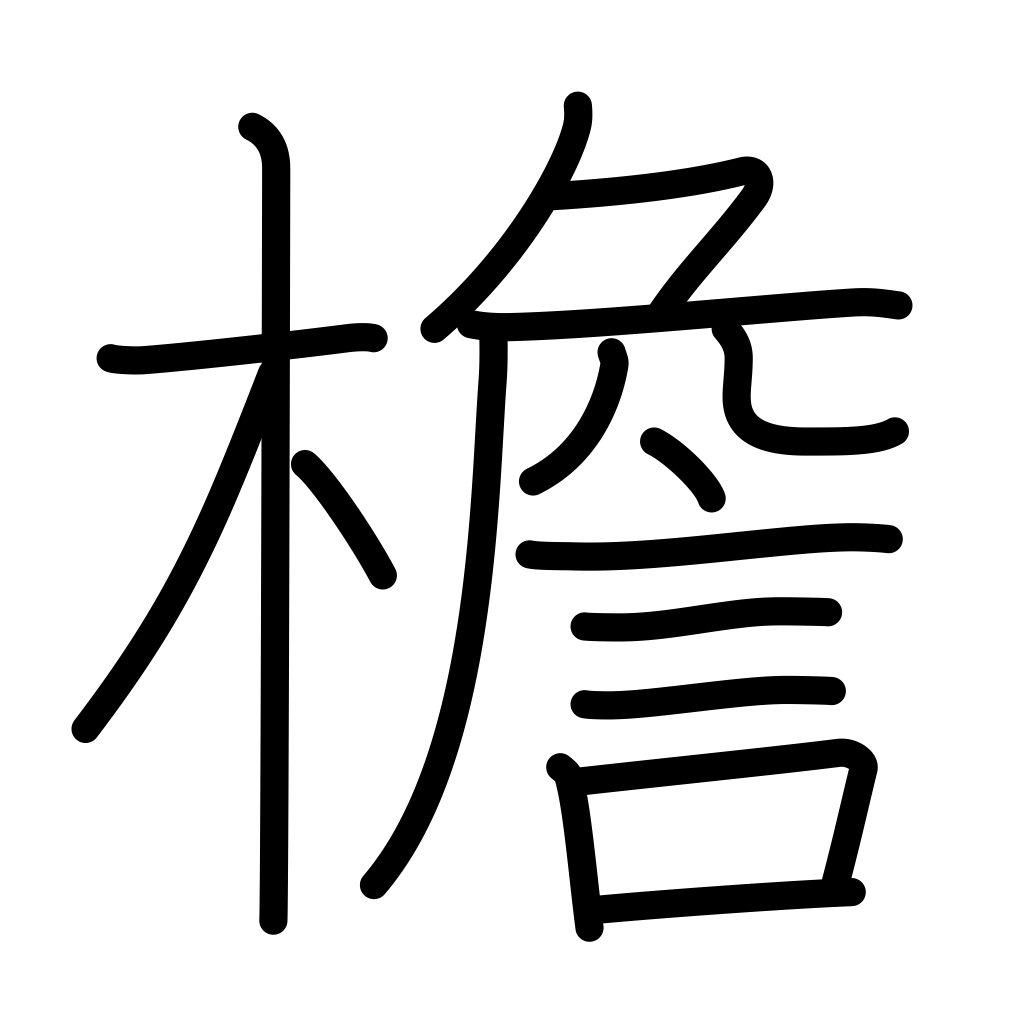
Meaning: eaves